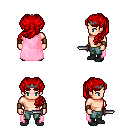
a pixel art fantasy rpg character, male body template, human, light skin, pink cape, teal pants, red princess hairstyle, iron tiara, leather bracers, black shoes, dagger, four views (front, back, left, right), 2x2 character sprite sheet, small pixel art, hard edges, no anti-aliasing